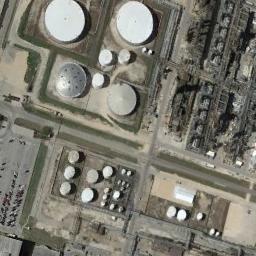
Label: storage tanks